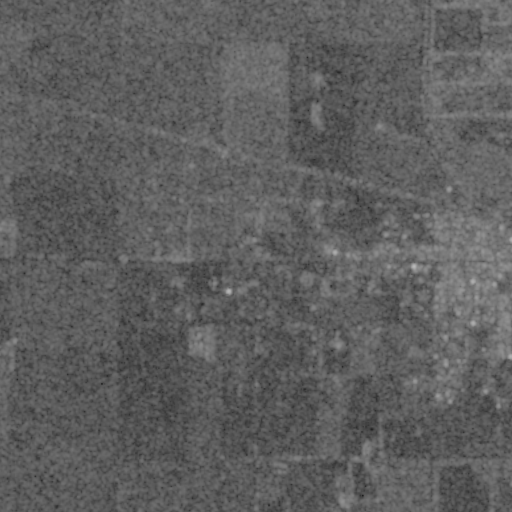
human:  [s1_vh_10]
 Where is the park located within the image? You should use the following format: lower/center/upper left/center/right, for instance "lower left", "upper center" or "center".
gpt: The park is located in the center right of the image.
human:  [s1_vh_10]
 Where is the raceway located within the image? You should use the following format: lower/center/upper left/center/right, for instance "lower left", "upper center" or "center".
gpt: The raceway is located in the upper right of the image.
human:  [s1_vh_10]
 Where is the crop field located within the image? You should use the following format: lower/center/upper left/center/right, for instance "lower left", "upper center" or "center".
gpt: There is no crop field in the image.

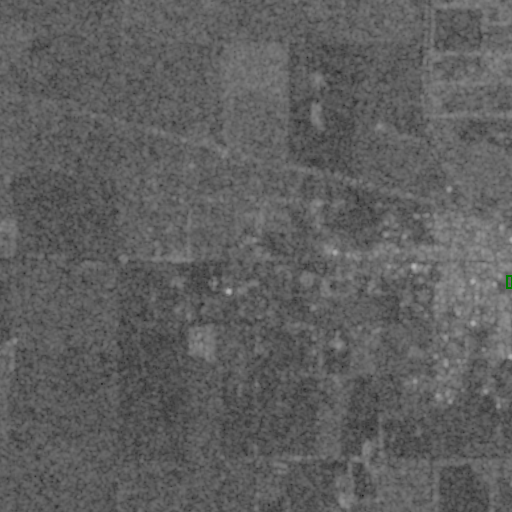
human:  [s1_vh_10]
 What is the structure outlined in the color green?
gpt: The structure outlined in green is a park.
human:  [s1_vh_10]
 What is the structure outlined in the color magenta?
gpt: There is no magenta outline.